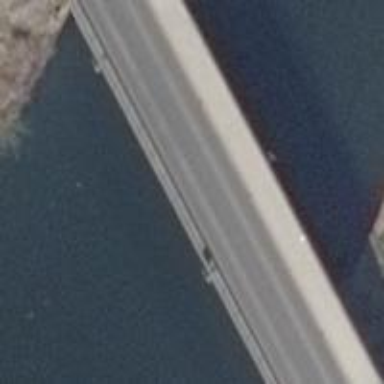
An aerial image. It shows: There is bridge in the image.